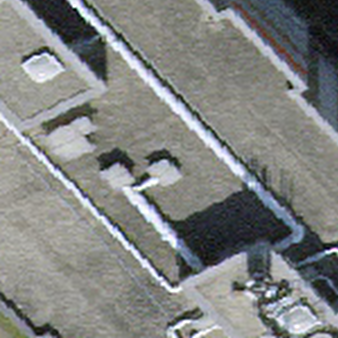
Label: other